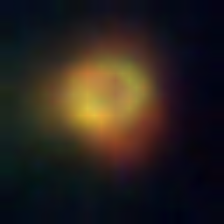
Taxon: NanoPlankton
Group: Other